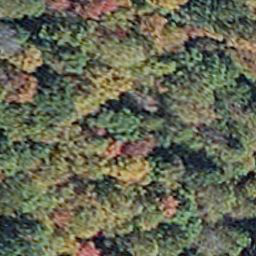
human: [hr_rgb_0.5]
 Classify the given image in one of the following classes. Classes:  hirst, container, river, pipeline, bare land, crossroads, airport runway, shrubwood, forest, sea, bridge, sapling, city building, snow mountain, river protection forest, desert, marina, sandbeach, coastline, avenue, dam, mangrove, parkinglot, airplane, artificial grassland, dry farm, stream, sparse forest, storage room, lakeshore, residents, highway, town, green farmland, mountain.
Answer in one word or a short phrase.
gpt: mangrove